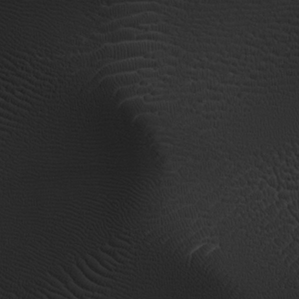
Label: non_frost